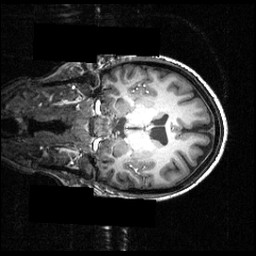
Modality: T1w
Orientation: coronal
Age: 24
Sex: female
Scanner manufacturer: siemens
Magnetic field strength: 3.951 T
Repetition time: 1.5 s
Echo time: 0.00335 s